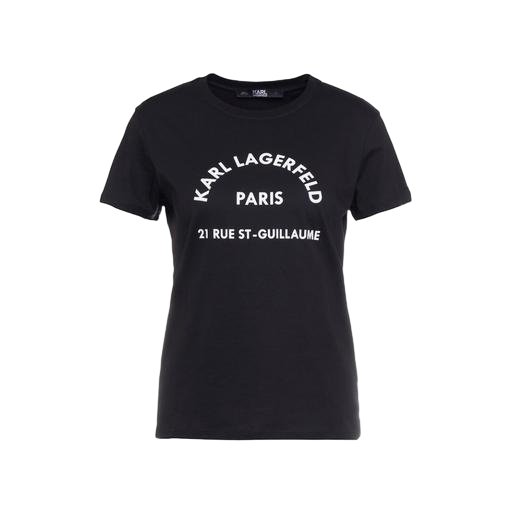
graphic tee shirt, black rue du graphic tee, graphic t-shirt, white background